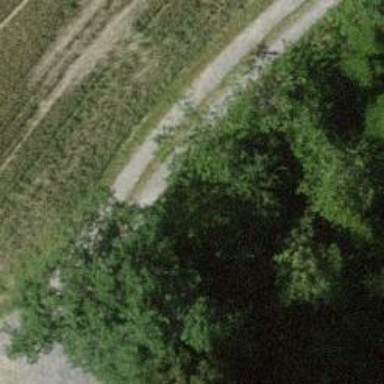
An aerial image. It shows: Compacted track road.